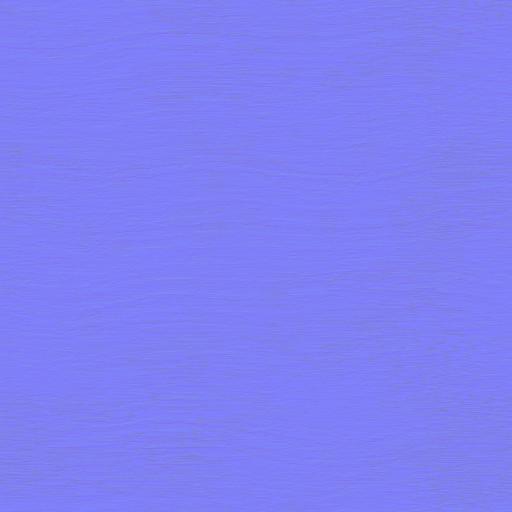
black brown clean dark fine smooth wood wooden